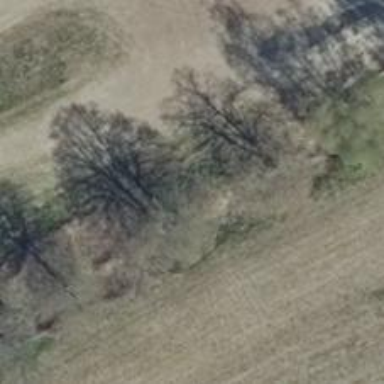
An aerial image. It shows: Row of deciduous broadleaved trees.